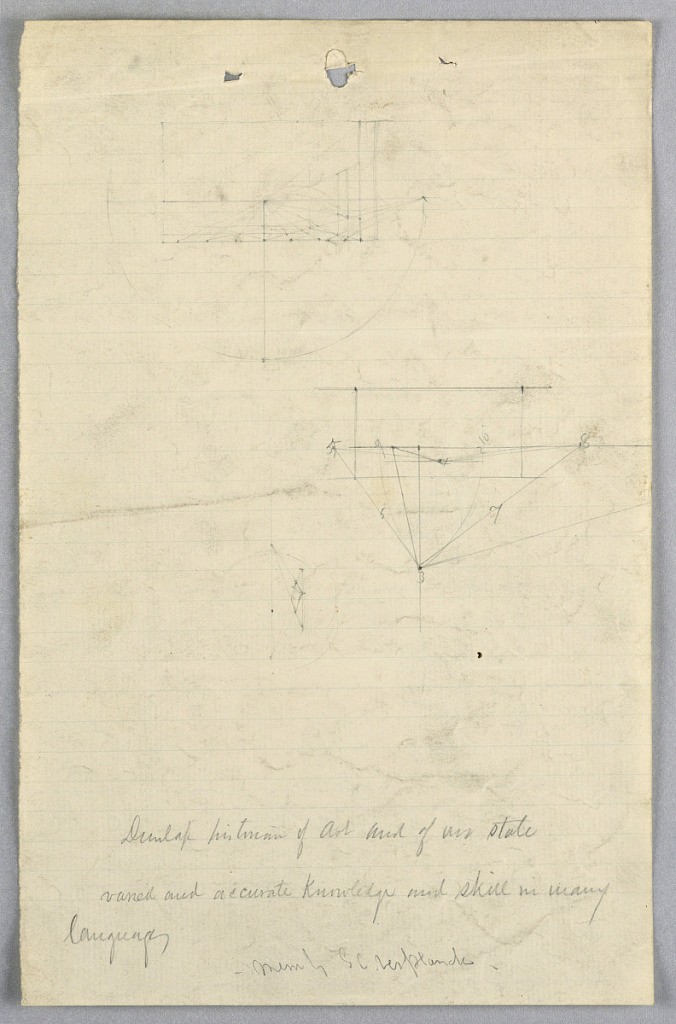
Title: Study for "Scientific Group"
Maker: Daniel Huntington, American, 1816–1906
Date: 1858
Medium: Graphite on lined white laid paper
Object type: Drawing
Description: Two sketches of linear perspective, with inscription about Dunlap below.